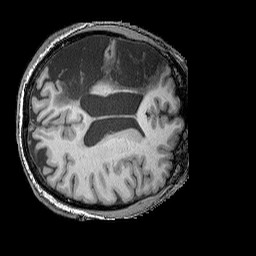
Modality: T1w
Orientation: axial
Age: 49
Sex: male
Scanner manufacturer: siemens
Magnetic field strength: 3 T
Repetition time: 2.25 s
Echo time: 0.00411 s